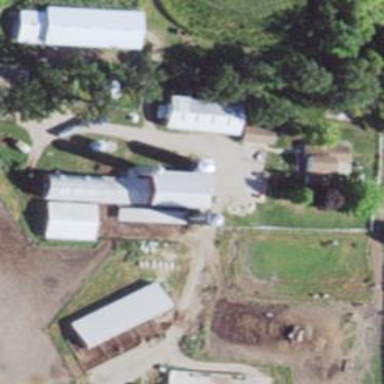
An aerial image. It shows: Silo.